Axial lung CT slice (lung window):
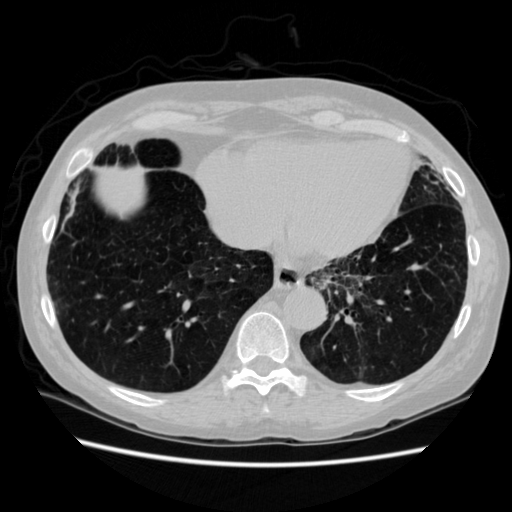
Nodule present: no